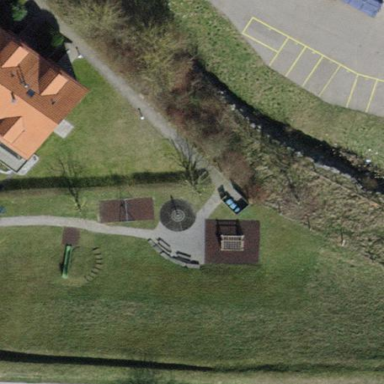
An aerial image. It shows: Playground area for leisure land.